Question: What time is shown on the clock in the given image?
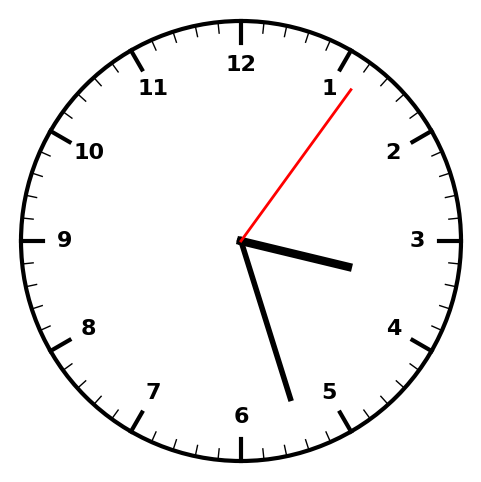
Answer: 03:27:06